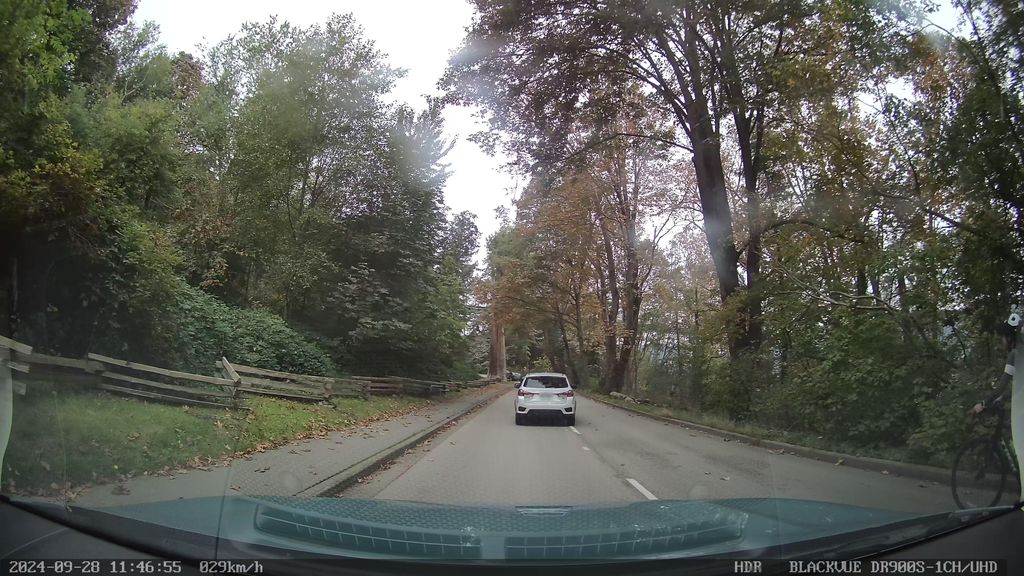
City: vancouver